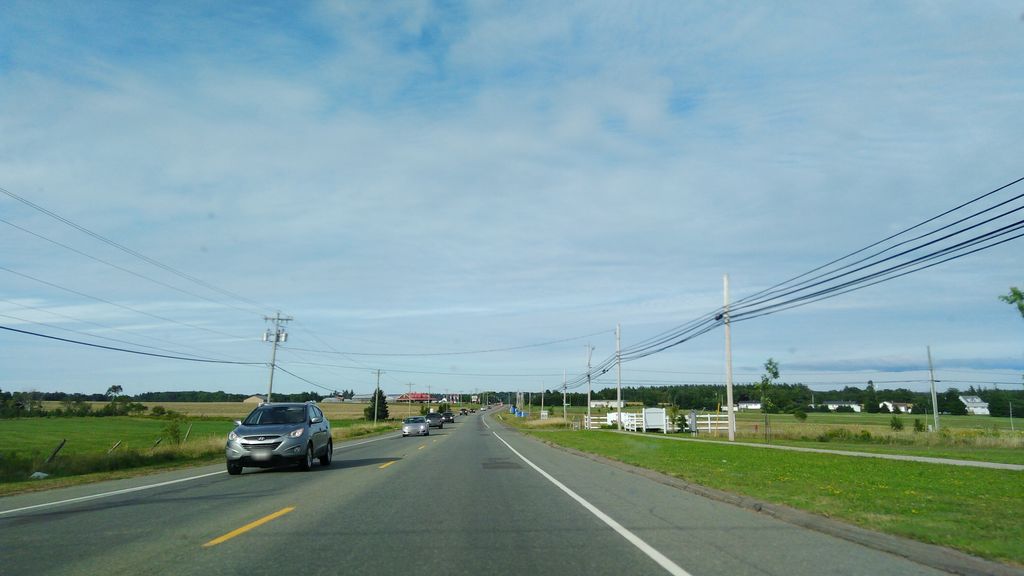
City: charlottetown